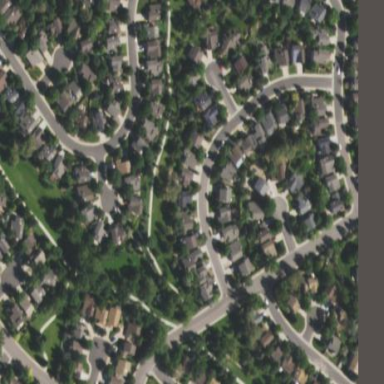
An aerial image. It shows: Single-family residential area.